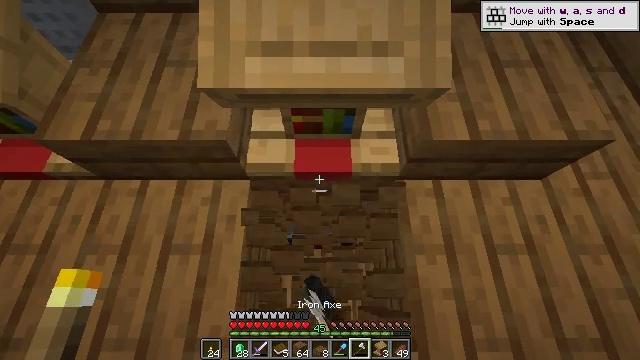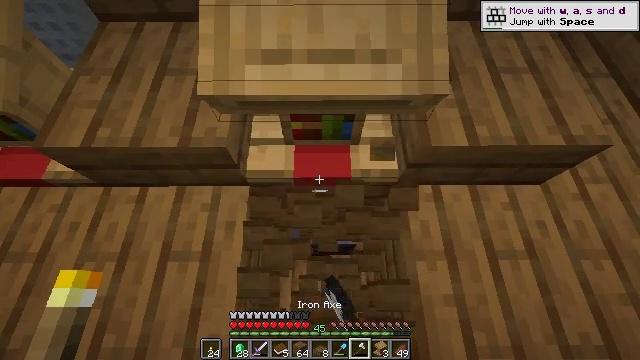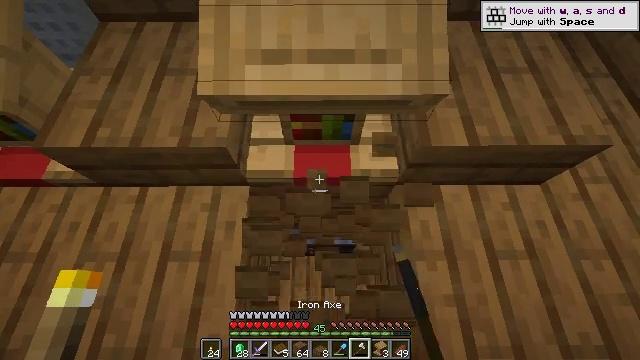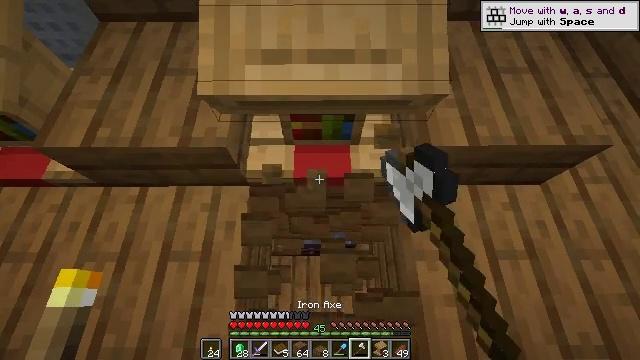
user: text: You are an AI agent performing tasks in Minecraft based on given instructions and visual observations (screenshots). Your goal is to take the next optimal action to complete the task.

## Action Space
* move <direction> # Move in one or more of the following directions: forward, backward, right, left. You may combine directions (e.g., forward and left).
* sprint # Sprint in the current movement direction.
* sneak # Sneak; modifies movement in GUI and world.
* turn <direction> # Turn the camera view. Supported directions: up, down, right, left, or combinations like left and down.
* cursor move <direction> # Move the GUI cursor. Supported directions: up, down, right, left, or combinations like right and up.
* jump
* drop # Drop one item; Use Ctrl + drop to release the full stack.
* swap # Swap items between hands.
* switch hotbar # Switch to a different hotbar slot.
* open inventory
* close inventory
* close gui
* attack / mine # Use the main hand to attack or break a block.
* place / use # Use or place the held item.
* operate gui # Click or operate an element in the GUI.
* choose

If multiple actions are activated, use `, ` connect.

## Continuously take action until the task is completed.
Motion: motion action
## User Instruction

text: Get spruce planks back into your inventory.
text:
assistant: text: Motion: turn up, attack / mine
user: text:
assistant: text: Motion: attack / mine
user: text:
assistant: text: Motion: attack / mine
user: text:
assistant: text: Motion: attack / mine